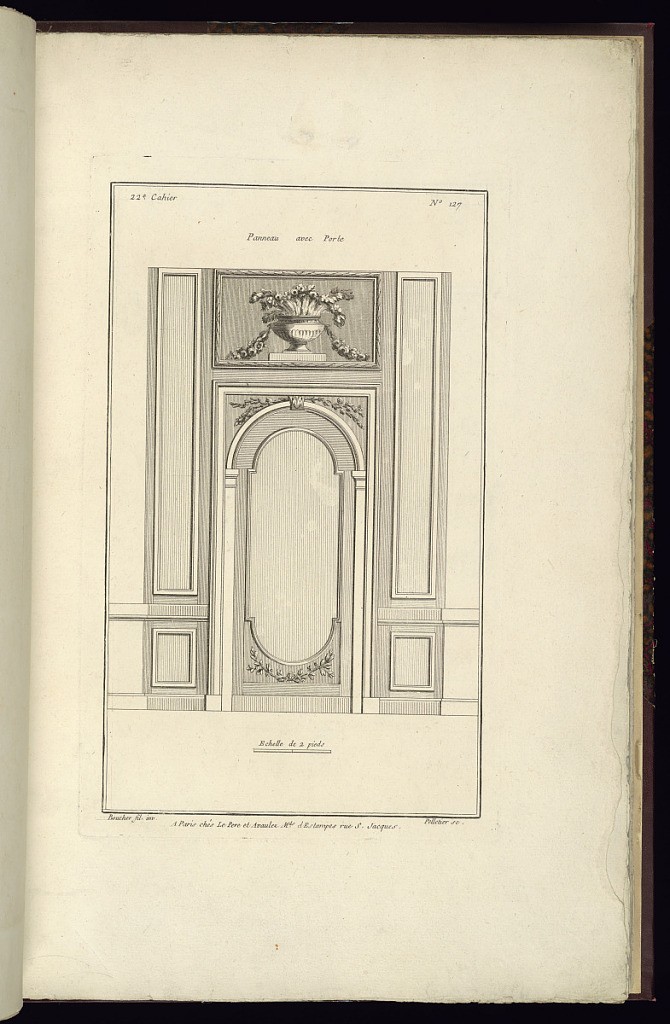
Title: Panneau avec Porte
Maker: Juste-François Boucher, French, 1736 – 1782
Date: ca. 1775
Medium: Engraving on off white laid paper
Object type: Print
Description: Design for wall panels with a door at center. The panels are decorated with ornament motifs including bound leaf, a relief of an urn with flowers, garland, and crossed branches. The plate is signed.